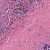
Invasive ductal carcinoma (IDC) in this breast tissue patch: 0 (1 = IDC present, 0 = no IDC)